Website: walmart
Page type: payment
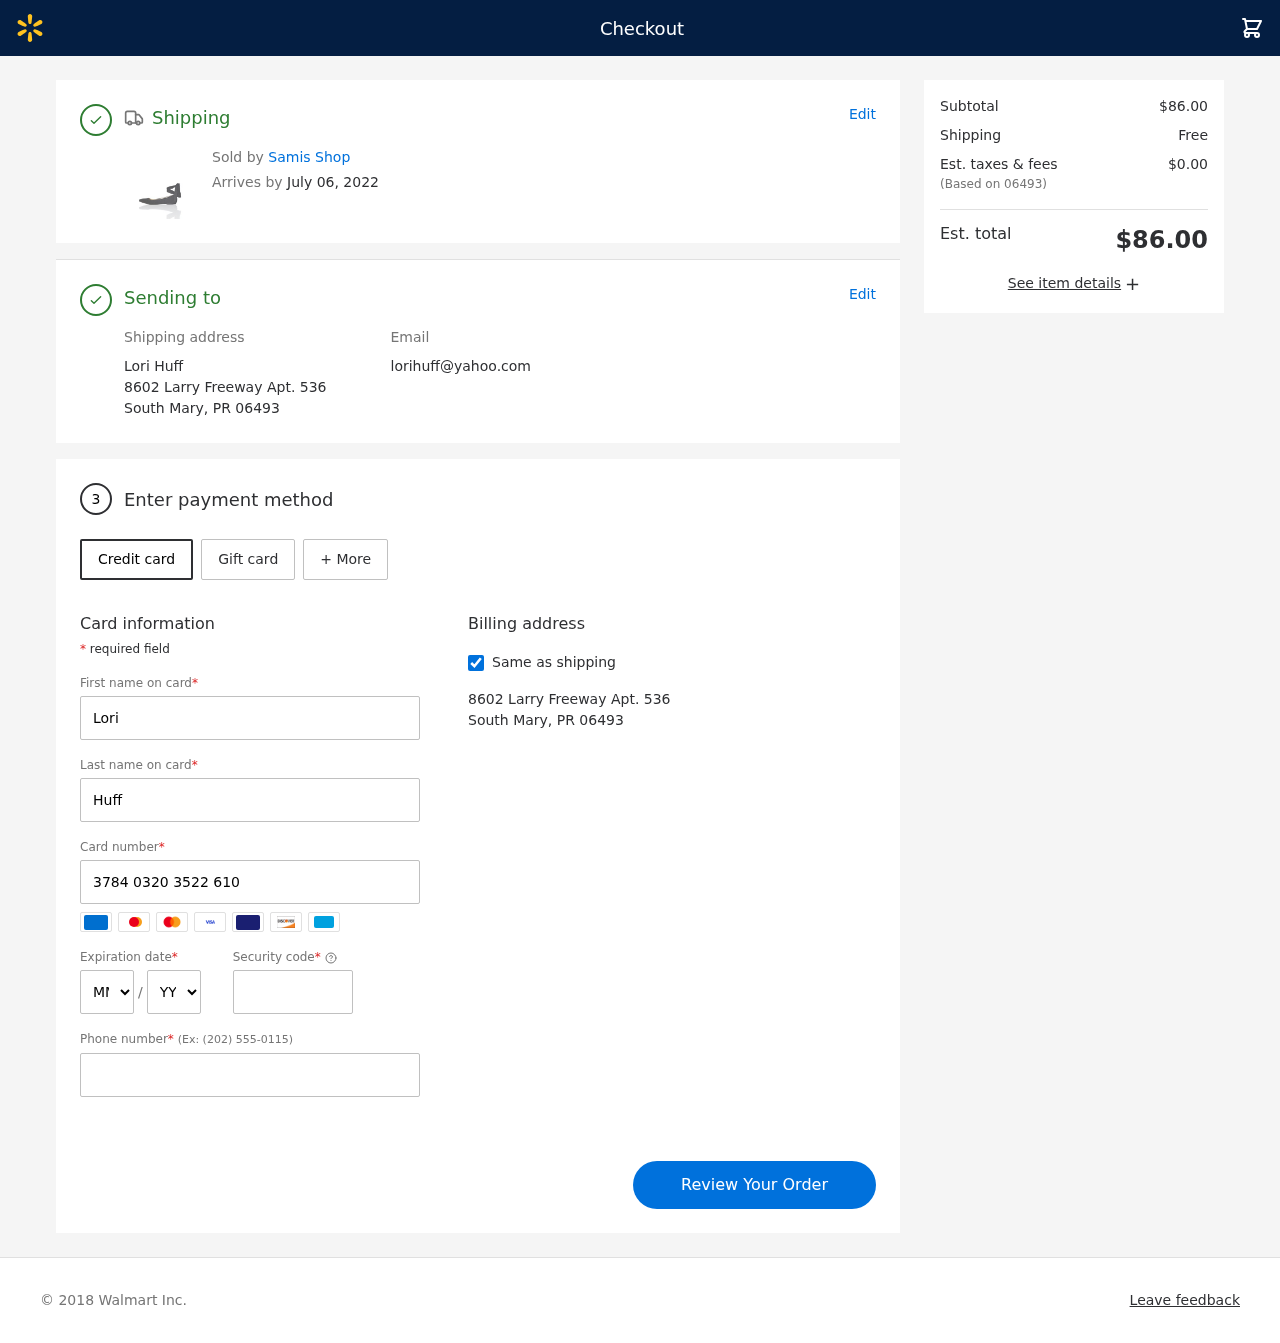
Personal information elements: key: PII_CARD_CVV
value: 4063
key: PII_CARD_EXPIRY_MONTH
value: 04
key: PII_CARD_EXPIRY_YEAR
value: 26
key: PII_CARD_NUMBER
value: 3784 0320 3522 610
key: PII_CITY_STATE_ZIP
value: South Mary, PR 06493
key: PII_EMAIL
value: lorihuff@yahoo.com
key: PII_FIRSTNAME
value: Lori
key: PII_FULLNAME
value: Lori Huff
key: PII_LASTNAME
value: Huff
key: PII_PHONE
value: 9265655621
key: PII_POSTCODE
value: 06493
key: PII_STREET
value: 8602 Larry Freeway Apt. 536
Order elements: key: ORDER_DELIVERY_DATE
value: July 06, 2022
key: ORDER_SUBTOTAL
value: $86.00
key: ORDER_SHIPPING_COST
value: Free
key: ORDER_TAX
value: $0.00
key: ORDER_TOTAL
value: $86.00